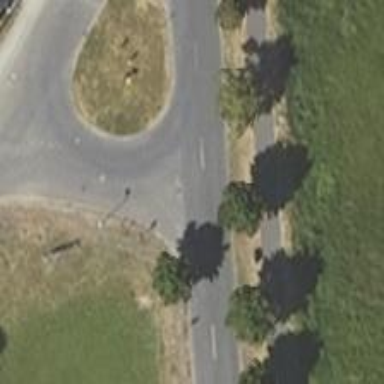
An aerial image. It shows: Tertiary road.